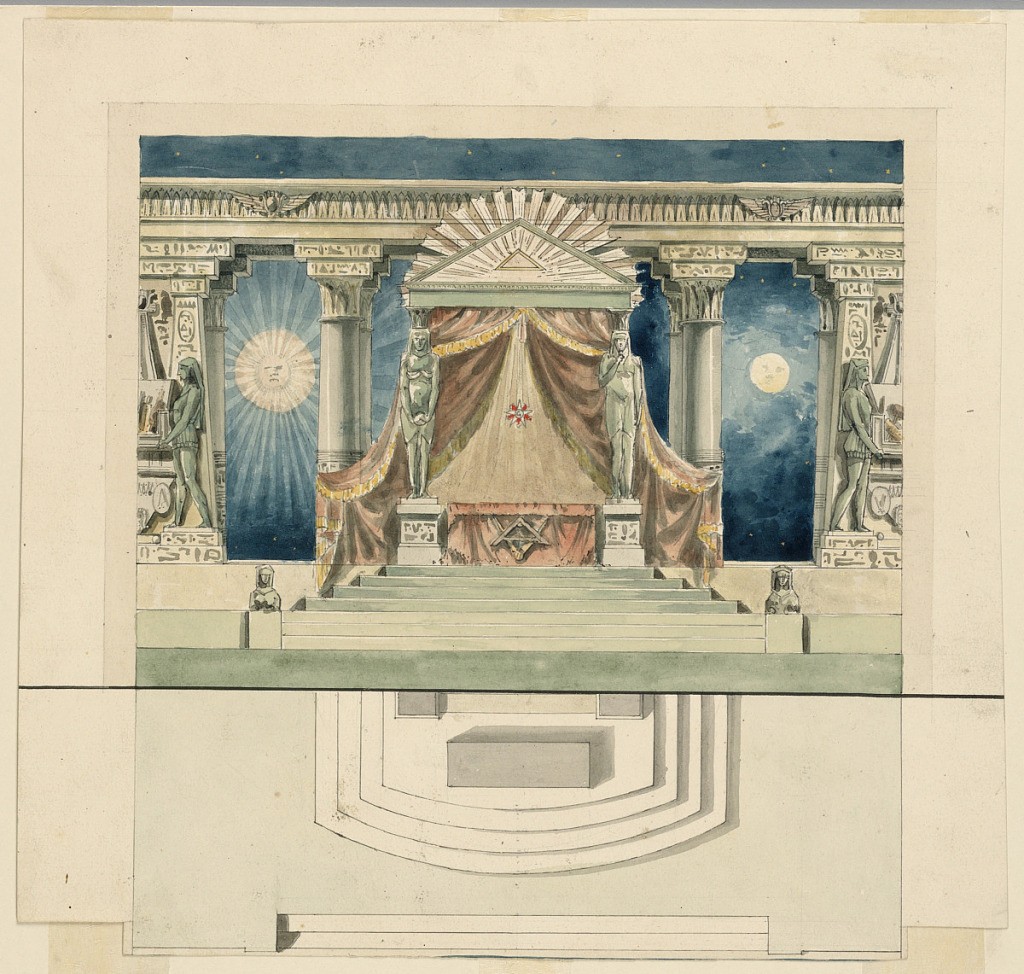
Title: Stage Design, Altar in Egyptian Temple
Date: ca. 1825
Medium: Pen and ink, brush and wash on paper
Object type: Drawing
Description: Above, altar in Egyptian temple with emblems of Freemasonry, sculptures, drapery, sun and moon in background. Possible decoration for Masonic temple. Below, plan view of altar.